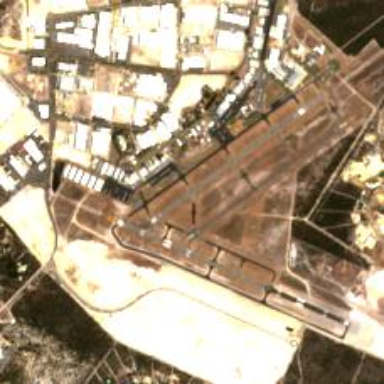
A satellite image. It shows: Runway at airport.